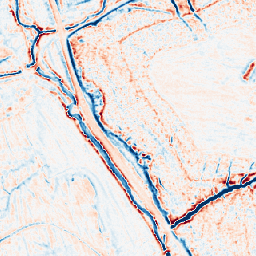
Category: multiscale
Decomposition family: dog_multiscale
Decomposition parameters: sigma_ratio: 1.6
n_scales: 3
base_sigma: 0.5
Upsampling method: nearest
Upsampling parameters: scale: 4
Upsampling scale: 4